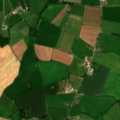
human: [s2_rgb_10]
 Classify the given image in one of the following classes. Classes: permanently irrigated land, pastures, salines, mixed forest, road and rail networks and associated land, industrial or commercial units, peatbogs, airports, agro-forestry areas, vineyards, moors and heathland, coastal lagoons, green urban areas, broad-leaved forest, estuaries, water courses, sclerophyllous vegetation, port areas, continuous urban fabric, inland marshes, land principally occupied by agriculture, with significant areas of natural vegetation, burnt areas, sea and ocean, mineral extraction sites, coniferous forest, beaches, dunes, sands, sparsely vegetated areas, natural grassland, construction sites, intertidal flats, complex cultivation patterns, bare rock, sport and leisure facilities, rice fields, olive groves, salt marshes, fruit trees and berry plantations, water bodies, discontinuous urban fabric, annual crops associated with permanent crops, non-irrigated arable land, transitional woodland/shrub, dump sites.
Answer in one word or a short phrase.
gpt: non-irrigated arable land, pastures